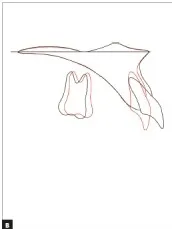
Superimposed on the palatal plane at the ANS.
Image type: radiology (x_ray)